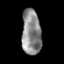
Tissue: prostate
Cell type: T cells
Senescence score: 0.2885
Nuclear area (px): 857
Mean DAPI intensity: 138.287